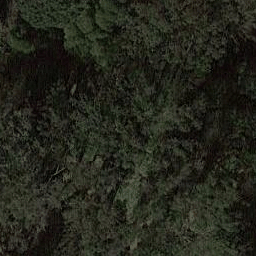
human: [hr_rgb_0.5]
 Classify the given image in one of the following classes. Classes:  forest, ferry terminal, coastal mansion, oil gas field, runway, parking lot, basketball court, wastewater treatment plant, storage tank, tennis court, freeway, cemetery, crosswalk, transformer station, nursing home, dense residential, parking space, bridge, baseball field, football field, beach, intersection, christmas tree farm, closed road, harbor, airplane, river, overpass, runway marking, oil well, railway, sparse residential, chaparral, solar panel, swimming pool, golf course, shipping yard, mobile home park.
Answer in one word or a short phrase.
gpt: forest